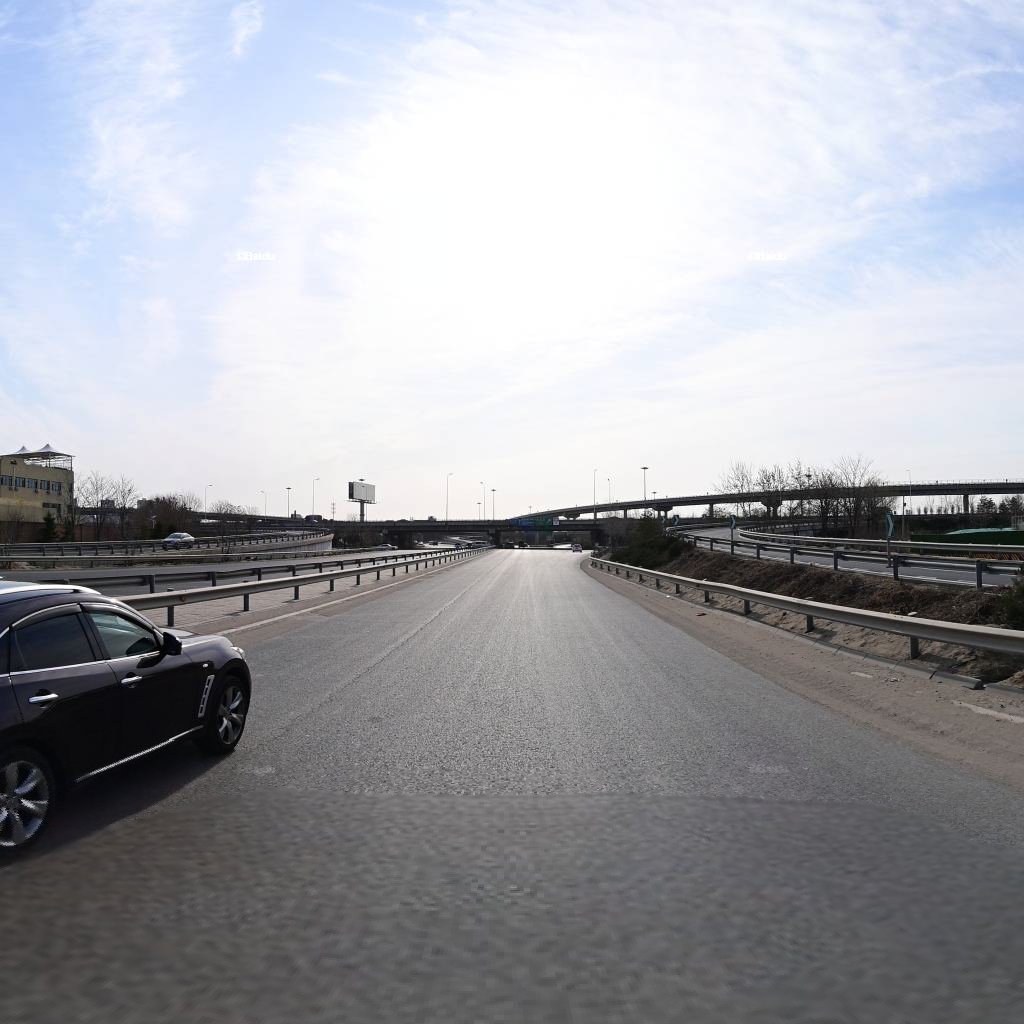
Region: Chaoyang
Road damage annotations: longitudinal crack